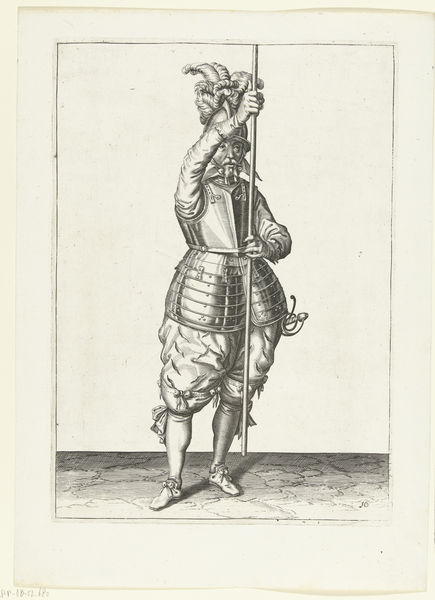
Titel: Soldaat, van voren gezien, die zijn spies met beide handen rechtop voor zich iets boven de grond vasthoudt
Künstler: Jacob de (II) Gheyn
Standort: Amsterdam
Institution: Rijksmuseum
Schlagwörter: feder, kämpfer, mann, hut, zeichnung, bart, federn, gewand, federbusch, lanze, panzer, soldat, helm, ritter, rüstung, harnisch, pluderhose, landsknecht, landser, mitteralter, kriegsmann